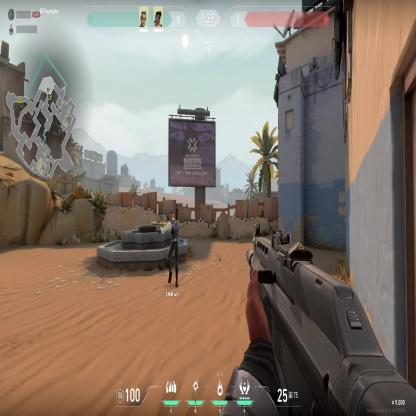
Label: teammate